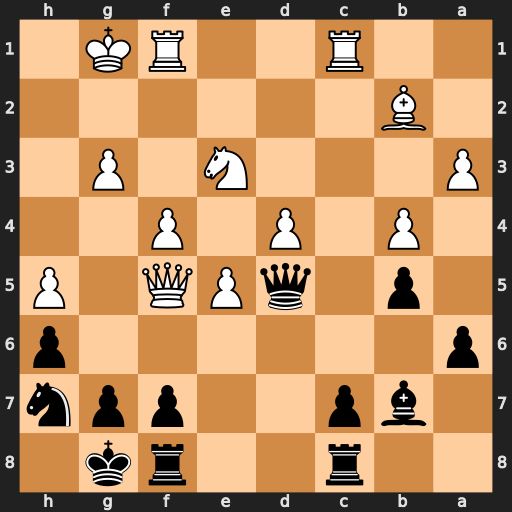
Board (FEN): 2r2rk1/1bp2ppn/p6p/1p1qPQ1P/1P1P1P2/P3N1P1/1B6/2R2RK1
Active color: b
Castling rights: -
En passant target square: -
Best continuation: Qh1+